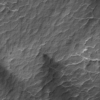
Label: not_dusty